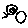
Label: moon